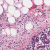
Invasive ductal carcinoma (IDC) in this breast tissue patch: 1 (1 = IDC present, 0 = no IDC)